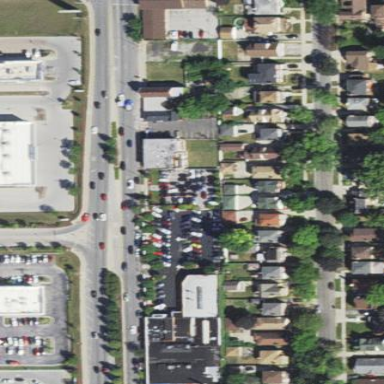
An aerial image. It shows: Retail area.